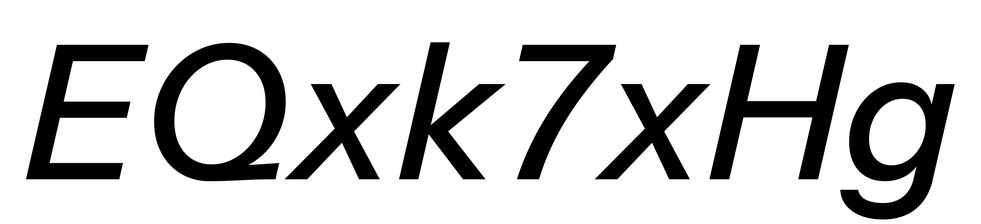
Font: InstrumentSans-Italic_Medium_Italic